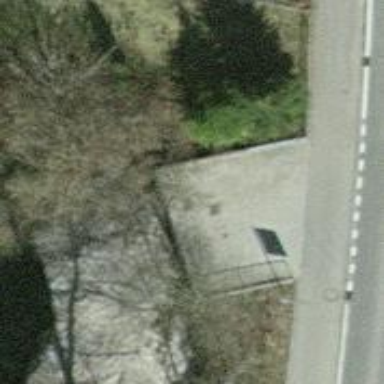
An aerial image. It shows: Culvert tunnel.